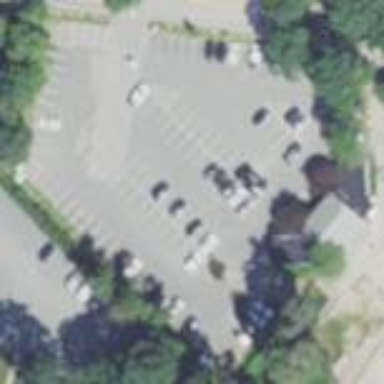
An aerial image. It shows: Parking area with asphalt surface.